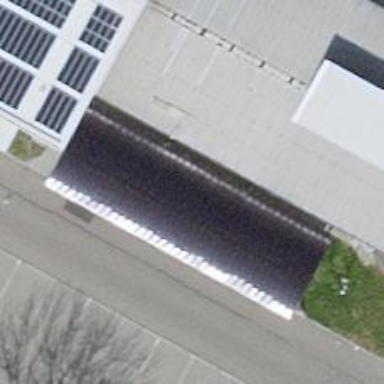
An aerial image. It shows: Charging station.